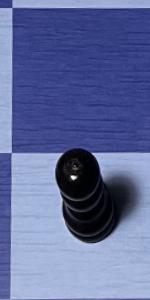
Label: Pawn_Black